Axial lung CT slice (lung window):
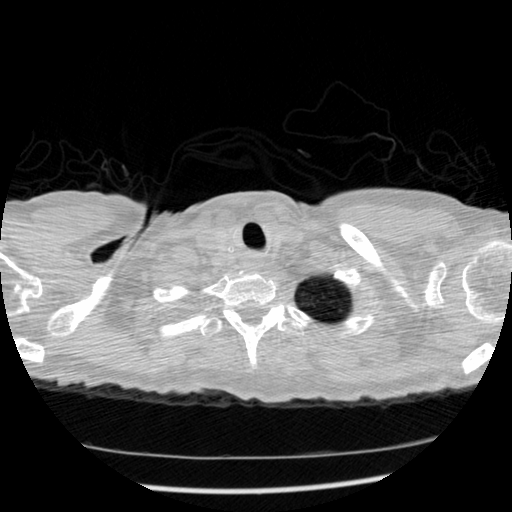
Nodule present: no